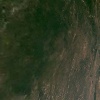
Label: land